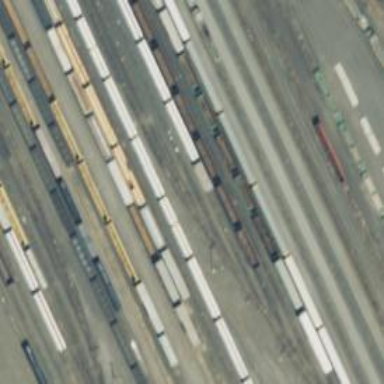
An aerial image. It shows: Railway yard in service.